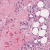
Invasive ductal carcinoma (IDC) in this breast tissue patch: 0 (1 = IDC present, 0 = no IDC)